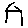
Label: house